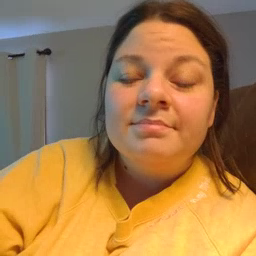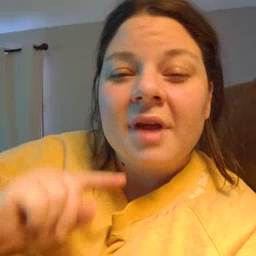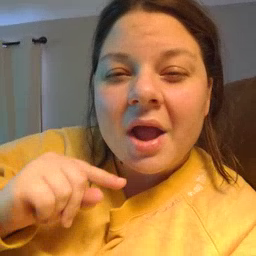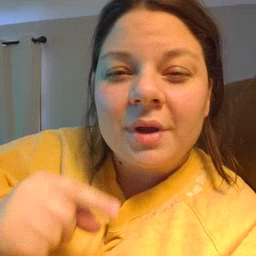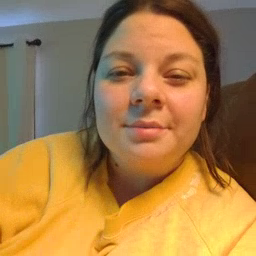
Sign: owie